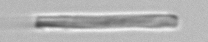
Label: fiber